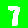
Digit: 7